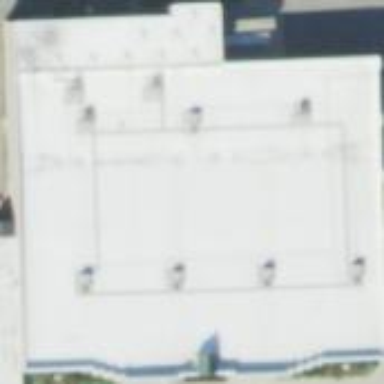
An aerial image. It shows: Department store building.